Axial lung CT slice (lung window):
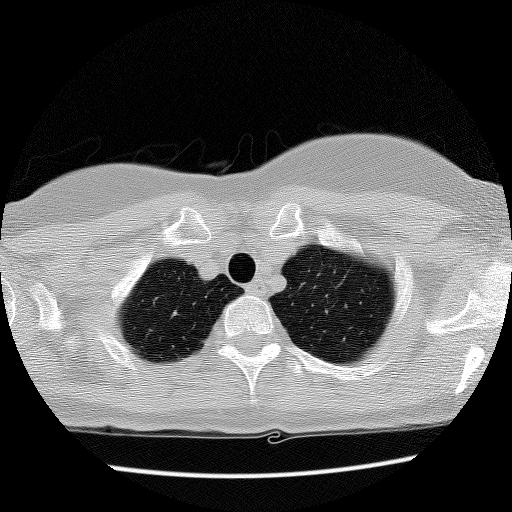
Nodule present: no